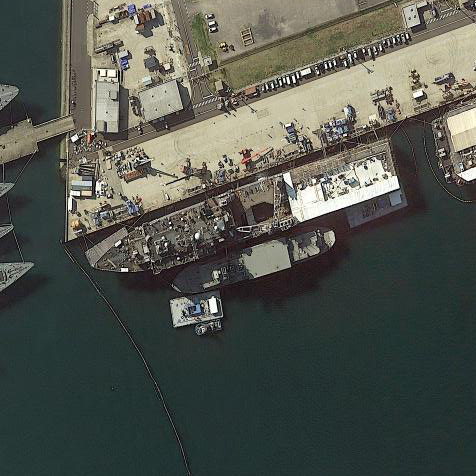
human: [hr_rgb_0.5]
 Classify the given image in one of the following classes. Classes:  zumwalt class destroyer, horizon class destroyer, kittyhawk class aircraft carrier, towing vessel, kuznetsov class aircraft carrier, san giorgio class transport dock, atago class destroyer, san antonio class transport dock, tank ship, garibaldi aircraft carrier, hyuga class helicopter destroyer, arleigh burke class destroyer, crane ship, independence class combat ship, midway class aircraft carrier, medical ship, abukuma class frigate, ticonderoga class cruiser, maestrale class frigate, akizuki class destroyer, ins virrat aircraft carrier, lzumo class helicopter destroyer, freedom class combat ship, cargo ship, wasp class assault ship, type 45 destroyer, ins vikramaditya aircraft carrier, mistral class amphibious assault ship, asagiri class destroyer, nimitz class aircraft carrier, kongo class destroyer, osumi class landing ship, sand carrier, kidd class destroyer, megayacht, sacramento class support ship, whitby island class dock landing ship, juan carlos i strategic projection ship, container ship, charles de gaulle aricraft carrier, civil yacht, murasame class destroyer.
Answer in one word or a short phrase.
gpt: Whitby Island class dock landing ship